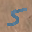
Label: 5